Question: How to check if div has header or pre or paragragh tag. Similary font tags have italic or bold tags.
examples of div can be.
'''
<div id="header">
<h1>
<font>
<i></i>
</font>
</h1>
</div>
'''
or if div has 'p' and 'bold' tags inside the font.
'''
<div id="header">
<p>
<font>
<b></b>
</font>
</p>
</div>
'''
How to detect which element div has . I am doing like.
'''
if($('#headline header'))
{
alert("headline");
}
if($('#headline paragraph'))
{
alert("paragraph");
}
'''
But this is returning both the values.
Here is my div

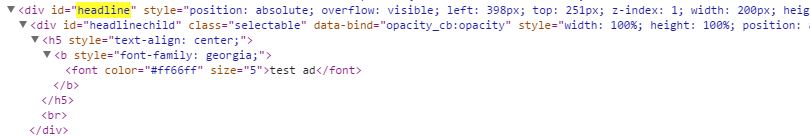
Answer: You should make use of <URL>
'''
var header = $("#header");
if(header.has("h1,h2,h3,h4,h5,h6").length) {
alert("#header div has header");
}
if(header.has("p").length) {
alert("#header div has paragraph");
}
'''